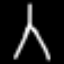
Label: The Eiffel Tower